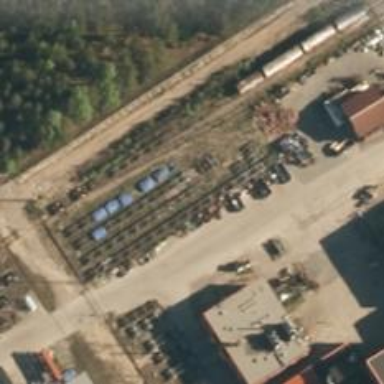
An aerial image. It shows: Railway spur service.